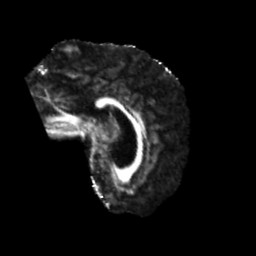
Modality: FA
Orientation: sagittal
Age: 61
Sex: female
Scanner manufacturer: siemens
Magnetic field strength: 3 T
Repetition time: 5.25 s
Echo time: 0.08 s